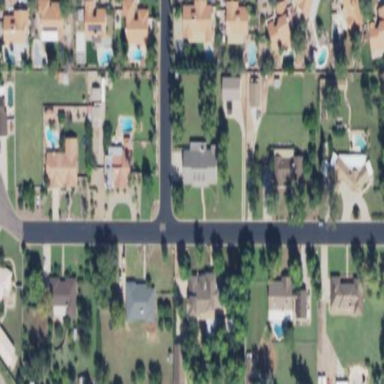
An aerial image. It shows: Residential area consisting of single-family homes.